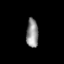
Tissue: lung
Cell type: Others
Senescence score: 0.2219
Nuclear area (px): 334
Mean DAPI intensity: 145.835